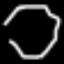
Label: octagon